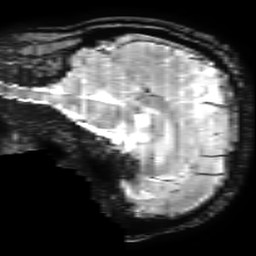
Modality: T2starw
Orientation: sagittal
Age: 39
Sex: male
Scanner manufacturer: ge
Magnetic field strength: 3 T
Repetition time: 0.65 s
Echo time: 0.02 s